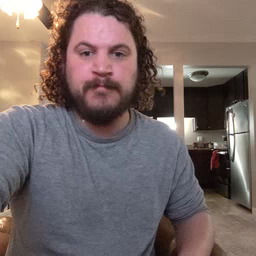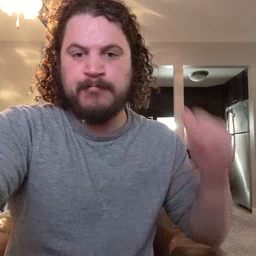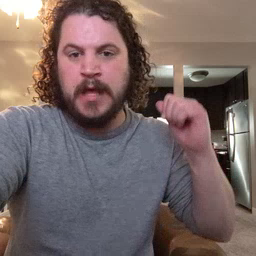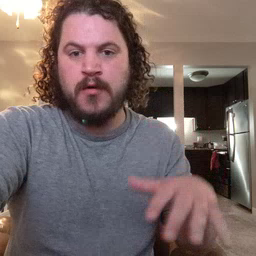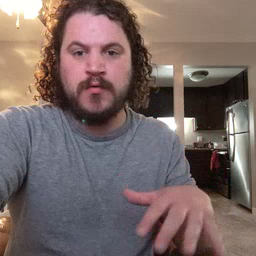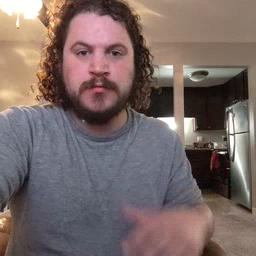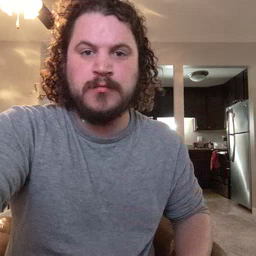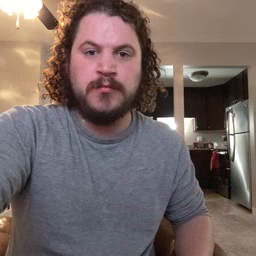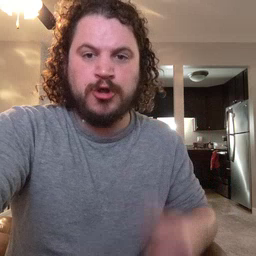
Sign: backyard